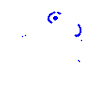
Particle: electron